Question: In my dashboard application am using elastic search to retrieve data, which retrieves data fine. Now i need to iterate over the data and get the result in the required way.
Here is my code,
'''
routerApp.controller('SearchCtrl', function($scope, ejsResource) {
var ejs = ejsResource('http://192.168.1.200:9200');
var oQuery = ejs.QueryStringQuery().defaultField('Agent');
var client = ejs.Request()
.indices('nondomain_callrelatedinfo')
.types('callrelatedinfos');
$scope.search = function() {
$scope.results = client
.query(oQuery.query($scope.queryTerm || '*'))
.doSearch();
console.log($scope.results);
};
});
'''
I have added a console.log in the results and it reuturns something like this,

when i iterate over hits, it says cannot read property of "hits" undefined
'''
$scope.dataRetrieved= $scope.results.value.hits;
for (var i = 0; i < $scope.dataRetrieved.length; i++) {
console.log($scope.dataRetrieved[i]);
};
};
'''
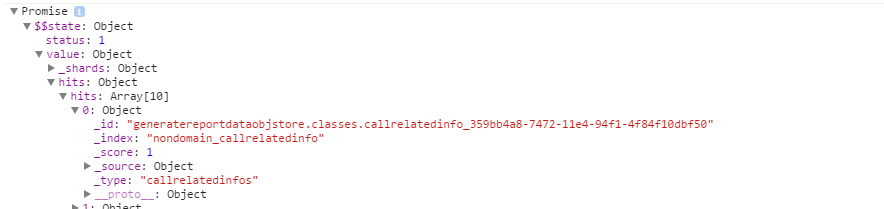
Answer: You should use the Promise object that the 'doSearch()' returns :
'''
client
.query(oQuery.query($scope.queryTerm || '*'))
.doSearch().then(function (resp) {
var hits = resp.hits.hits;
// do whatever
}, function (err) {
console.trace(err.message);
});
'''
Knowing angular, if you want to bind the result to '$scope.result' maybe a '$timeout(function() {})' could also help.